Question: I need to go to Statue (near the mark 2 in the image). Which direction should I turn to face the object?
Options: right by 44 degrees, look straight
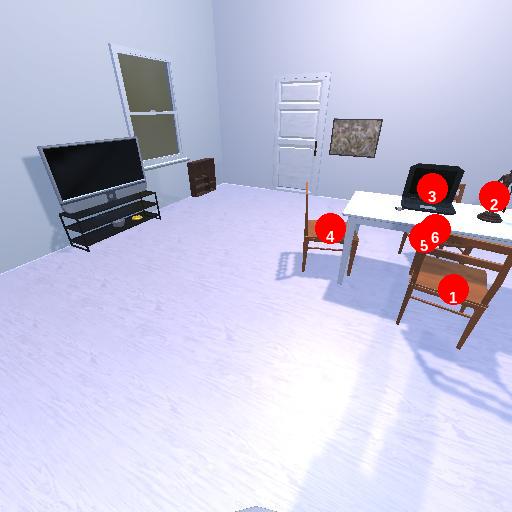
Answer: right by 44 degrees